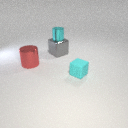
small cyan metal cylinder above large gray metal cube